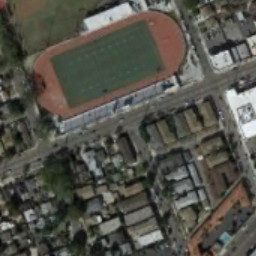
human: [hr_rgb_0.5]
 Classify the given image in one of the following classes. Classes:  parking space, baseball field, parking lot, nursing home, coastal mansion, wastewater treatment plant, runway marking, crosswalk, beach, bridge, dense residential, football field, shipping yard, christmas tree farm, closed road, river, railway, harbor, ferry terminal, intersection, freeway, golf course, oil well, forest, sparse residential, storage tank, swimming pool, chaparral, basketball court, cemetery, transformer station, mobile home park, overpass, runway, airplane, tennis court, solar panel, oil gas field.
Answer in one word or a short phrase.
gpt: football field